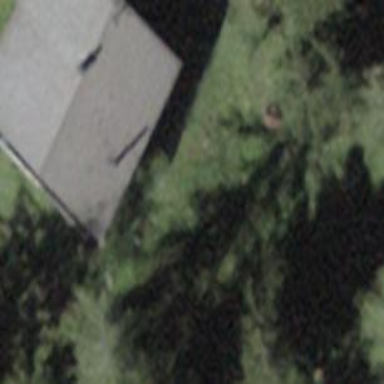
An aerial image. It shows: Building with tile roof.